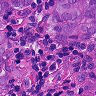
Metastatic tissue present: yes